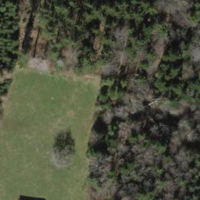
EUNIS habitat code: 44
Species observed at this site:
Fagus sylvatica